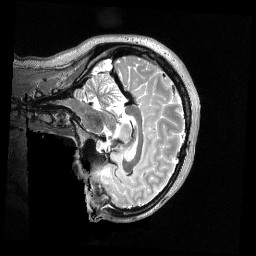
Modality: T2w
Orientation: sagittal
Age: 25
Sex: female
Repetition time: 3.2 s
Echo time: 0.563 s